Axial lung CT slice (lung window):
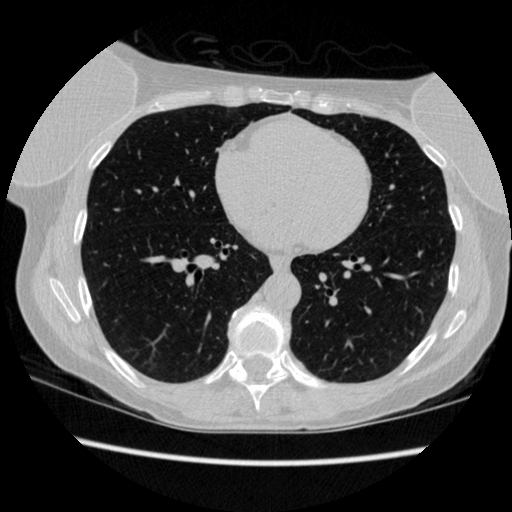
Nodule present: no